Brain MRI, t2w sequence, axial 2D slice.
Patient: age 35, sex F, weight 95 kg, height 1.95 m
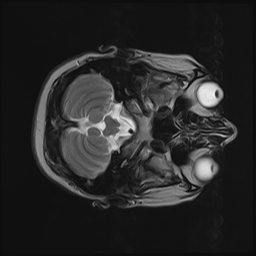